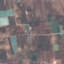
Land use / land cover class: PermanentCrop